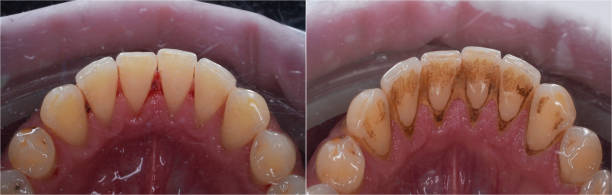
Condition: Calculus